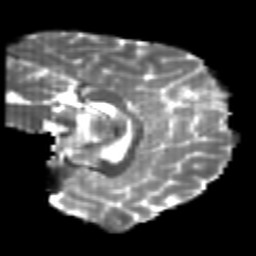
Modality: T2w
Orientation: sagittal
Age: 22
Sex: male
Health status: healthy
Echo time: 0.074 s